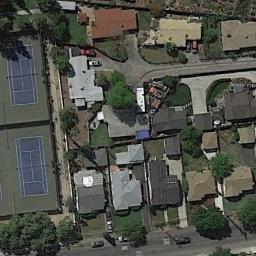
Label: tennis_court